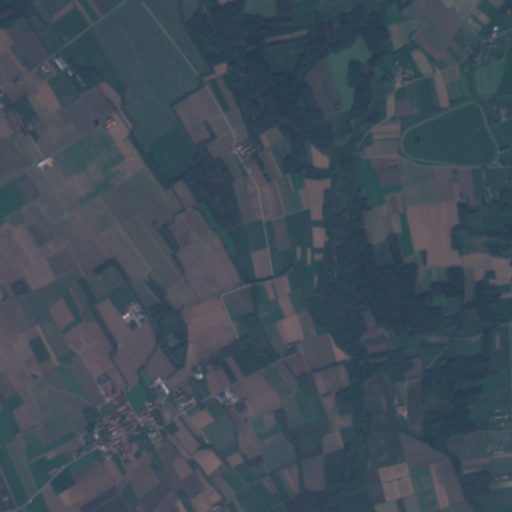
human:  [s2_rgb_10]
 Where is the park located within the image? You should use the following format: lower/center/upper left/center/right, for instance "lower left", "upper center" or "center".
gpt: The park is located in the lower left of the image.
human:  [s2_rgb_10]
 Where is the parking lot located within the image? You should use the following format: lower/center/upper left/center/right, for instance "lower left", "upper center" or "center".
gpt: The parking lot is located in the lower left of the image.
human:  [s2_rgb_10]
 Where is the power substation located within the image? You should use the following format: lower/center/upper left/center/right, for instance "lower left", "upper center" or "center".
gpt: The power substation is located in the left of the image.
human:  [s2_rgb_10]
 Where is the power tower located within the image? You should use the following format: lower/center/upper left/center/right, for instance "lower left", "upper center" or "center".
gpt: The power tower is located in the lower left of the image.
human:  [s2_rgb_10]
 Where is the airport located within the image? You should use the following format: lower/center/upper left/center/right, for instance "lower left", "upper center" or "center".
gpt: There is no airport in the image.